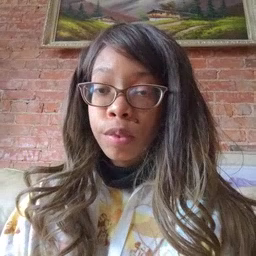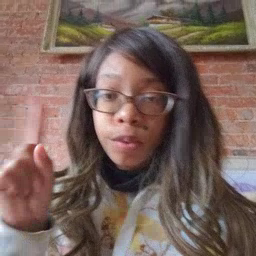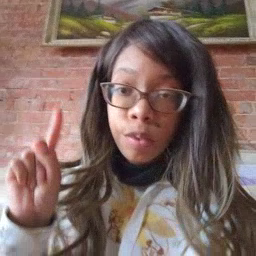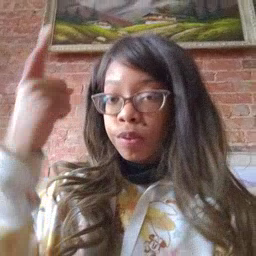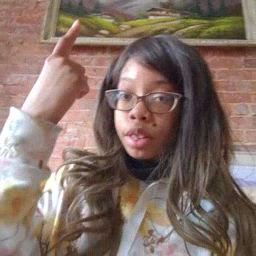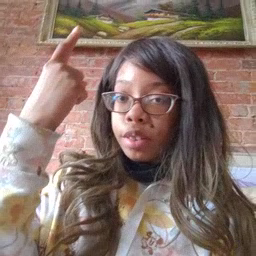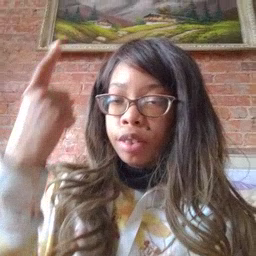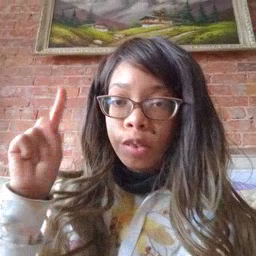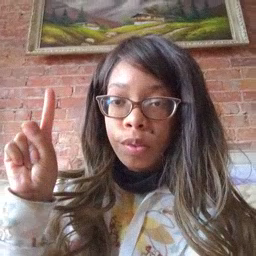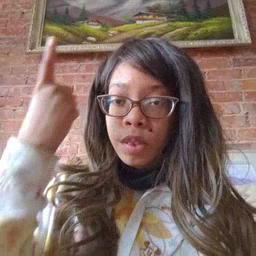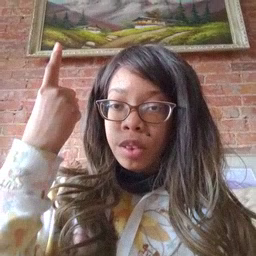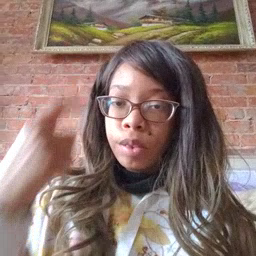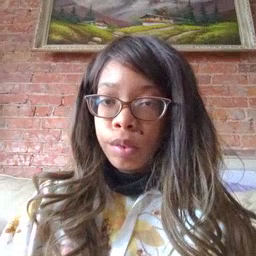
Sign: first